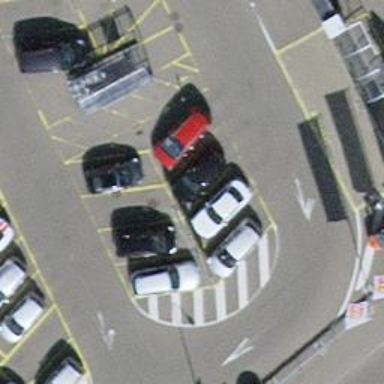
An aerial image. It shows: Charging station.